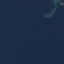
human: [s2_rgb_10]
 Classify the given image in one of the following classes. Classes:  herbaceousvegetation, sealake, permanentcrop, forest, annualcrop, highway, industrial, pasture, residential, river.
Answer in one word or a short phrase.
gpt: SeaLake